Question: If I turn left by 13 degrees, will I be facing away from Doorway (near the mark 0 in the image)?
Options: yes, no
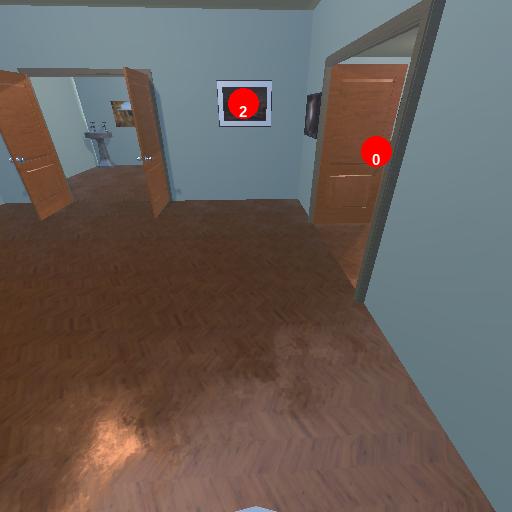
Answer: yes